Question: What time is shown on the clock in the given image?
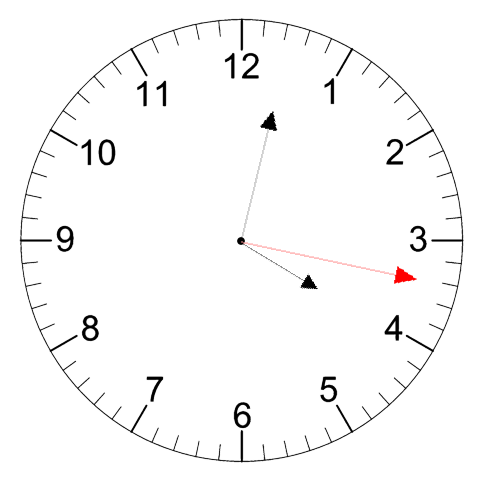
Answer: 04:02:17